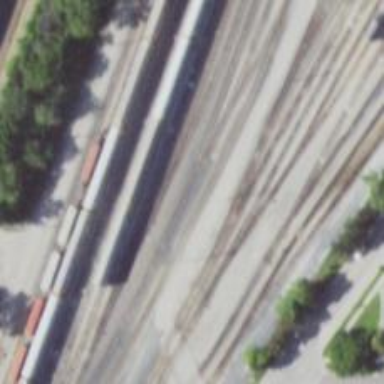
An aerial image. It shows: Railway yard.